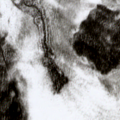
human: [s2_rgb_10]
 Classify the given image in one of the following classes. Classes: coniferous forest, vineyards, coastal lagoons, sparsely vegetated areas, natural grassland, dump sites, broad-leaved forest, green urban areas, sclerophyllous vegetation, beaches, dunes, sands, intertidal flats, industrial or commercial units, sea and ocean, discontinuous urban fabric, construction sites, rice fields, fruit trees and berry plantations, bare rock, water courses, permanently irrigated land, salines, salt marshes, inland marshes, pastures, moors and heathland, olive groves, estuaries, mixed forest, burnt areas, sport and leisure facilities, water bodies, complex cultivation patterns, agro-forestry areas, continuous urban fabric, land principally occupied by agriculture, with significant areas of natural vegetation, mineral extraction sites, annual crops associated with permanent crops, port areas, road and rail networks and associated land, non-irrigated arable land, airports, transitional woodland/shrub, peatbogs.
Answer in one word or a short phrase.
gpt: mixed forest, transitional woodland/shrub, peatbogs